Question: <URL>Here is my security.yml:
'''
access_control:
- { path: ^/login, roles: IS_AUTHENTICATED_ANONYMOUSLY }
- { path: ^/, roles: IS_AUTHENTICATED_FULLY }
'''
Here is my error:

It says the YAML file is not valid. How can I proceed?
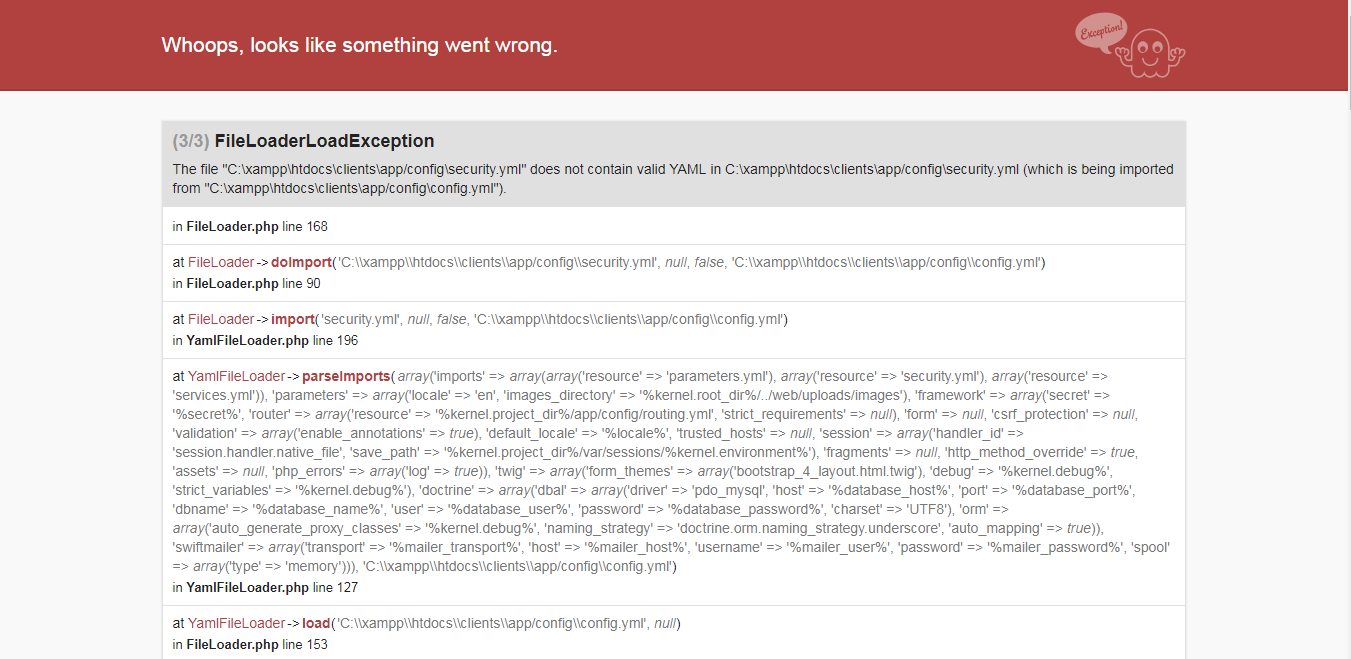
Answer: Yml file should be indented correctly.
'''
access_control:
- { path: ^/login, roles: IS_AUTHENTICATED_ANONYMOUSLY }
- { path: ^/, roles: IS_AUTHENTICATED_FULLY }
'''